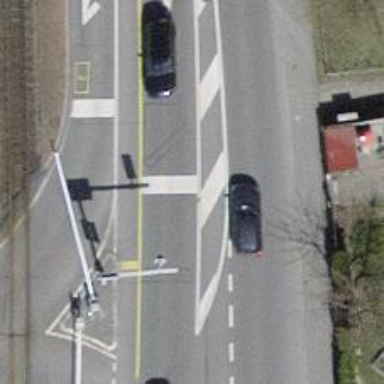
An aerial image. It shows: Road with traffic signals.